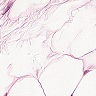
Metastatic tissue present: no